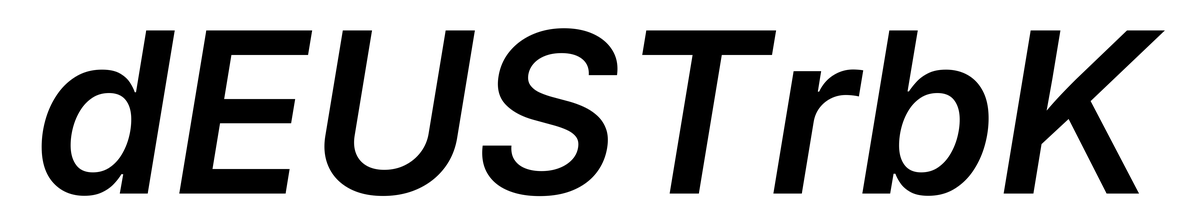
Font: Inter-Italic_SemiBold_Italic